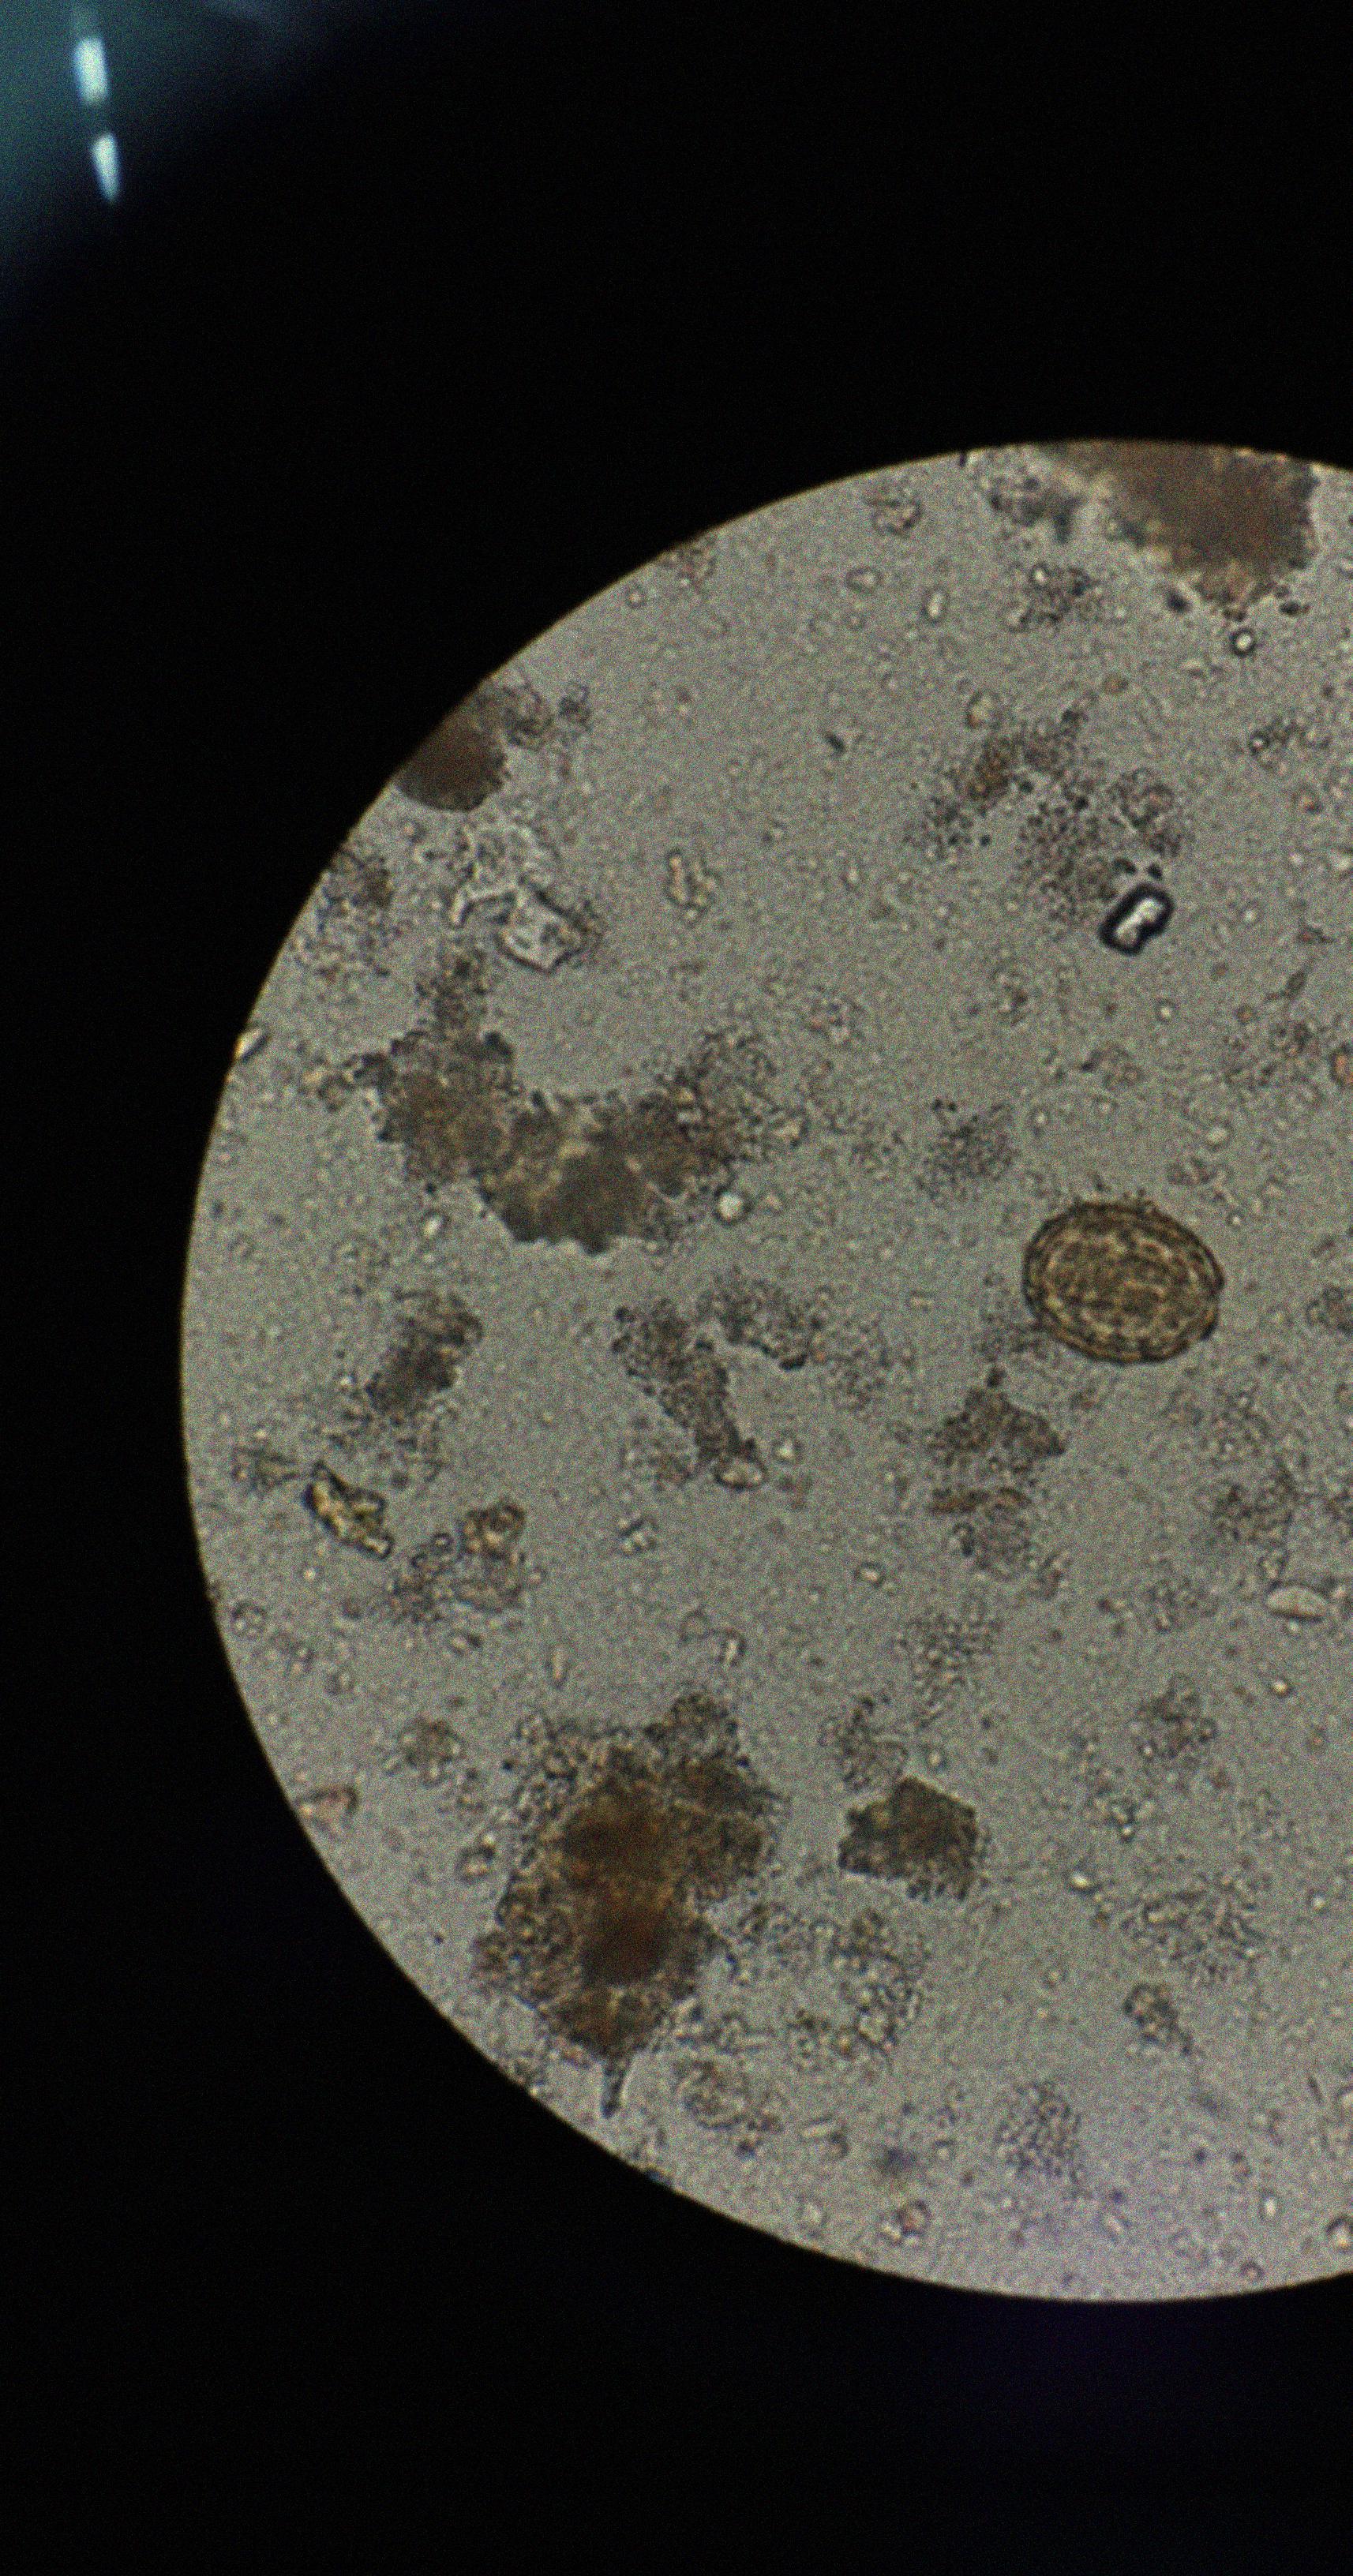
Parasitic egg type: Ascaris lumbricoides